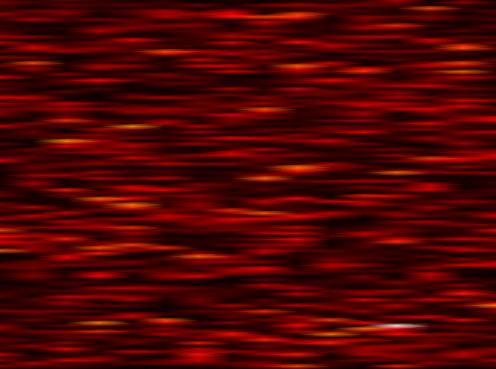
Label: FOFDM